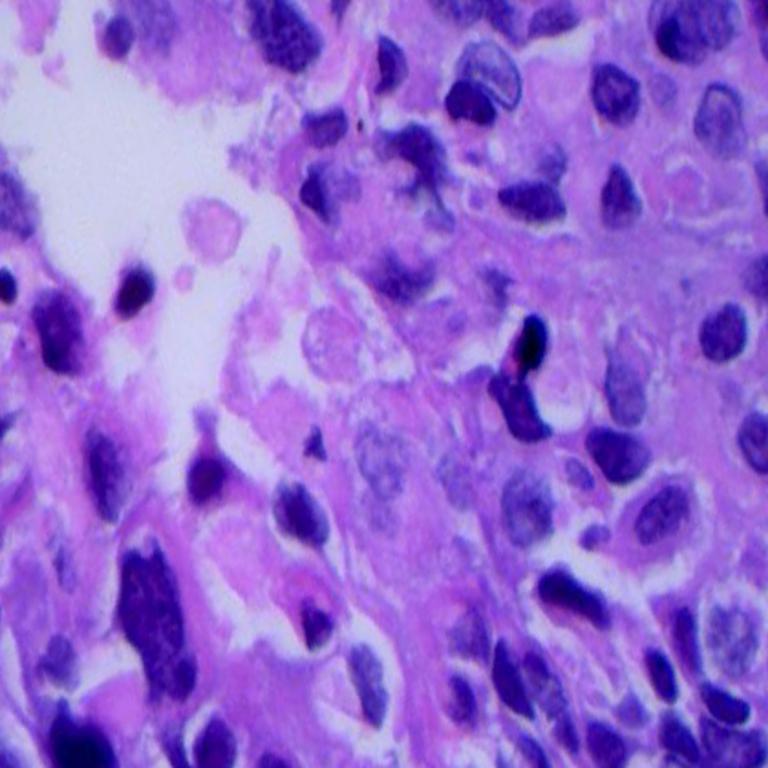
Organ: lung
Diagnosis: squamous carcinomas